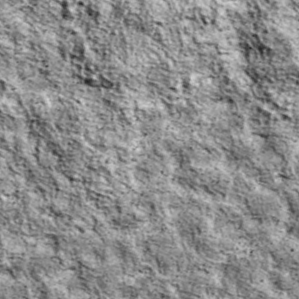
Label: non_frost